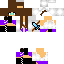
A female human skin with medium skin, wearing brown long hair dressed in a blue hoodie and black pants, featuring a closed mouth.